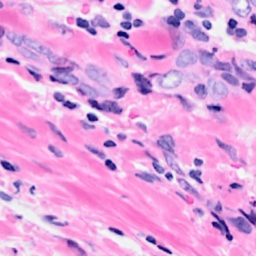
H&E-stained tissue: Breast